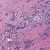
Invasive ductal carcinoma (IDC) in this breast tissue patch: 1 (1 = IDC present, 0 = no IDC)